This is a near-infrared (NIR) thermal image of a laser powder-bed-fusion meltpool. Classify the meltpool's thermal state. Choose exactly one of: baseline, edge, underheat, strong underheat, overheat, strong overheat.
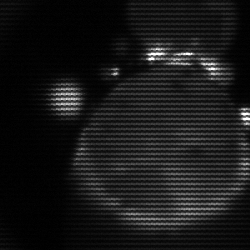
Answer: edge